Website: slack
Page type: payment
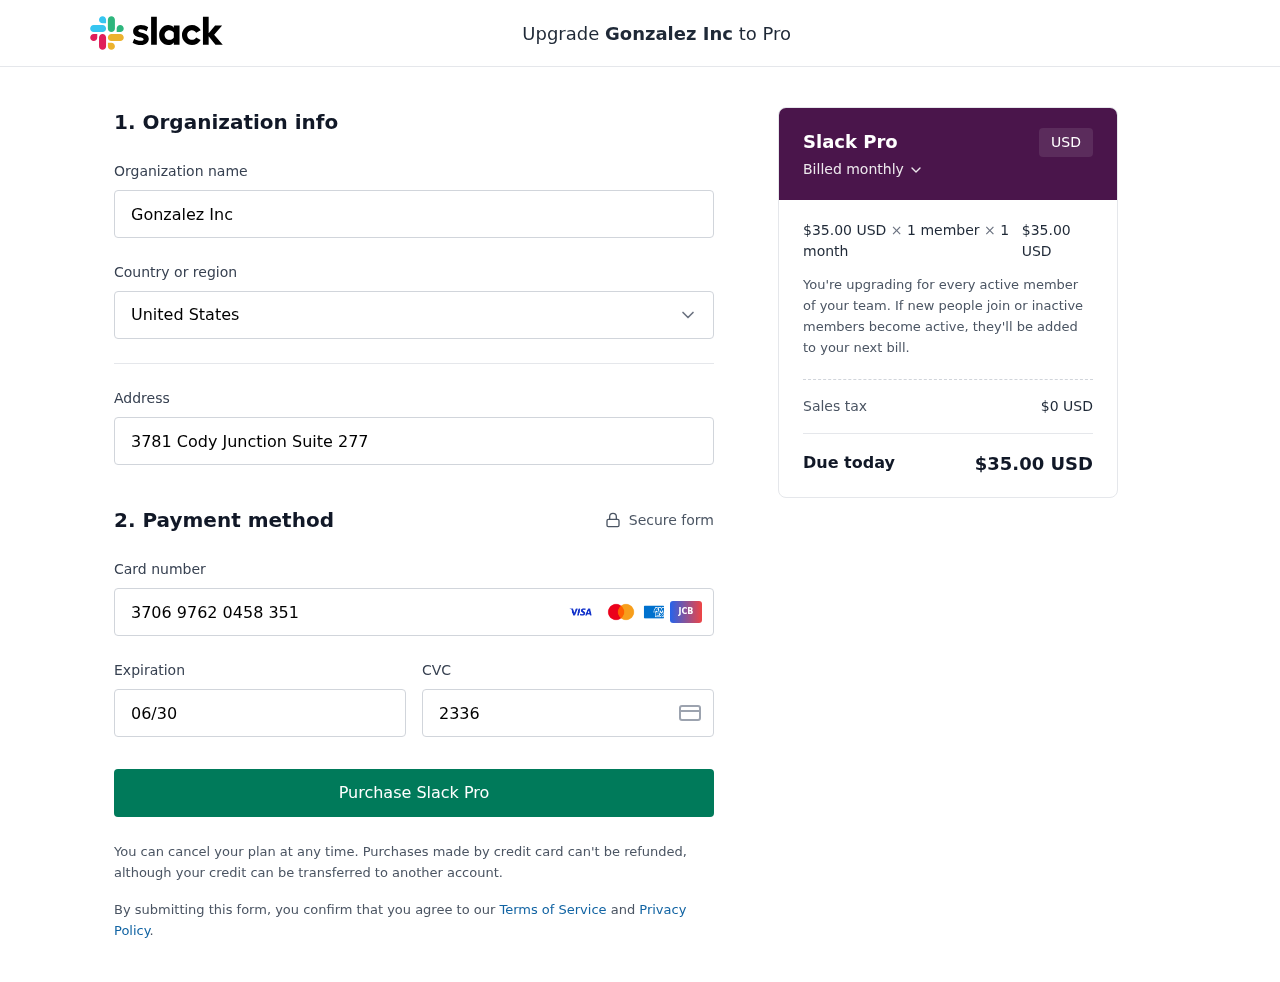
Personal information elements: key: PII_CARD_CVV
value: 2336
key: PII_CARD_EXPIRY
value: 06/30
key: PII_CARD_NUMBER
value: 3706 9762 0458 351
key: PII_COMPANY
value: Gonzalez Inc
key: PII_COUNTRY
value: United States
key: PII_STREET
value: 3781 Cody Junction Suite 277
Product elements: key: PRODUCT1_PRICE
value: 35
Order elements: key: ORDER_SUBTOTAL
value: $35.00 USD
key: ORDER_TAX
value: $0 USD
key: ORDER_TOTAL
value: $35.00 USD